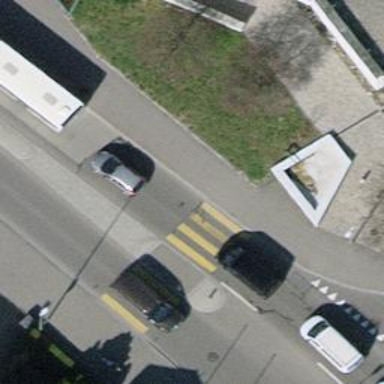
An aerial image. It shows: Pedestrian crossing with zebra markings on the footway.